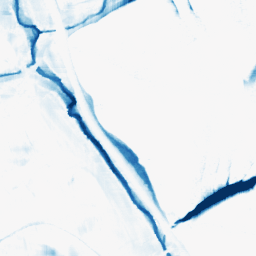
Category: morphological
Decomposition family: morphological_square
Decomposition parameters: operation: closing
size: 20
Upsampling method: bspline
Upsampling parameters: scale: 2
Upsampling scale: 2